Field crop: tomato
Growth stage: 2
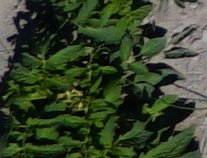
Species: tomato